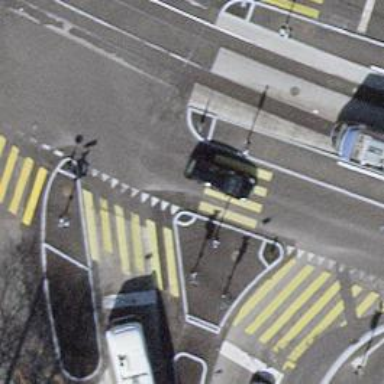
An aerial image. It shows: Traffic calming island.